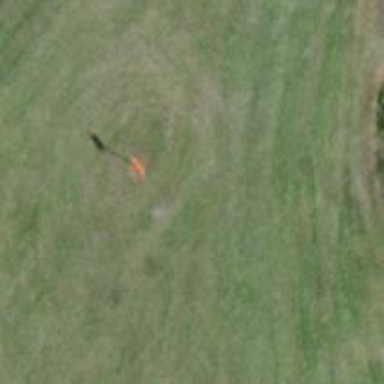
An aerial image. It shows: Pole with roofed pipeline marker.